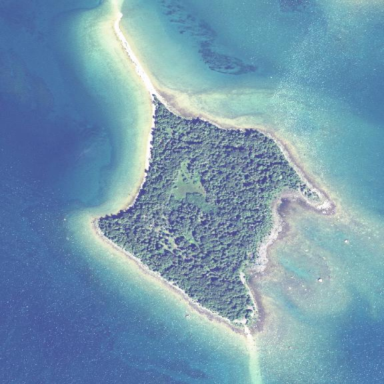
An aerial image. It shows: Islet.